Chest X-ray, AP view. Patient: 77 years old, sex M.
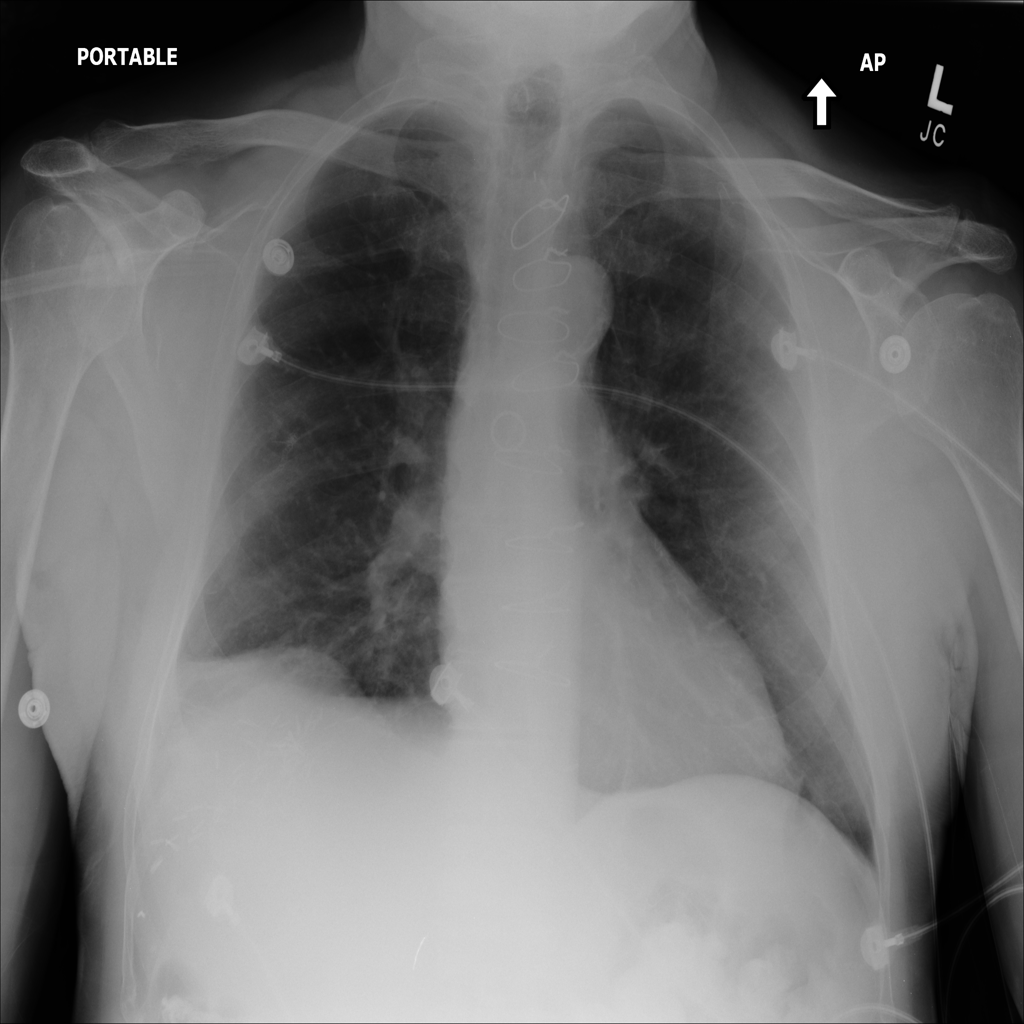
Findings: No Finding